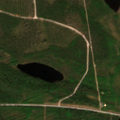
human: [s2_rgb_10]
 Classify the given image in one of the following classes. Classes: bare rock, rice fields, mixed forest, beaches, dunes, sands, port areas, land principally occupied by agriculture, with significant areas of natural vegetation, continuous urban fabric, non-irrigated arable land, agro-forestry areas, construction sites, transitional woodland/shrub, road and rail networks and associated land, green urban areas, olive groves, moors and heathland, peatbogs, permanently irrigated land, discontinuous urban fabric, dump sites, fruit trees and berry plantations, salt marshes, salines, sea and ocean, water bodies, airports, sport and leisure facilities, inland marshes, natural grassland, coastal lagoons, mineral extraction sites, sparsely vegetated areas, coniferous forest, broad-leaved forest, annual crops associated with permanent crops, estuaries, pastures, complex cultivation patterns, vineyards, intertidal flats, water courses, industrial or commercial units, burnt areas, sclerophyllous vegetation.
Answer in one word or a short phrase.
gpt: coniferous forest, mixed forest, water bodies